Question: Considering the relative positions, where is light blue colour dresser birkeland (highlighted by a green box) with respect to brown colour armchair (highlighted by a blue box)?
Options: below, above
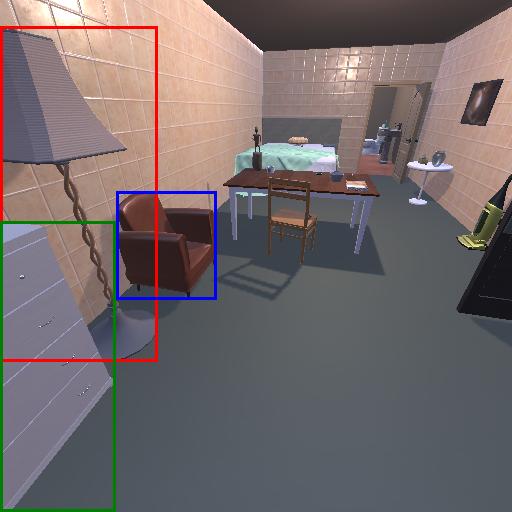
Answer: below